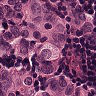
Metastatic tissue present: yes